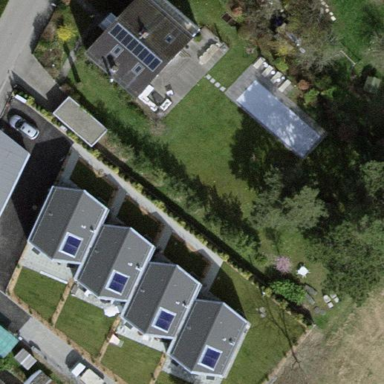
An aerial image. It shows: Garden enclosed by fence.